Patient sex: M
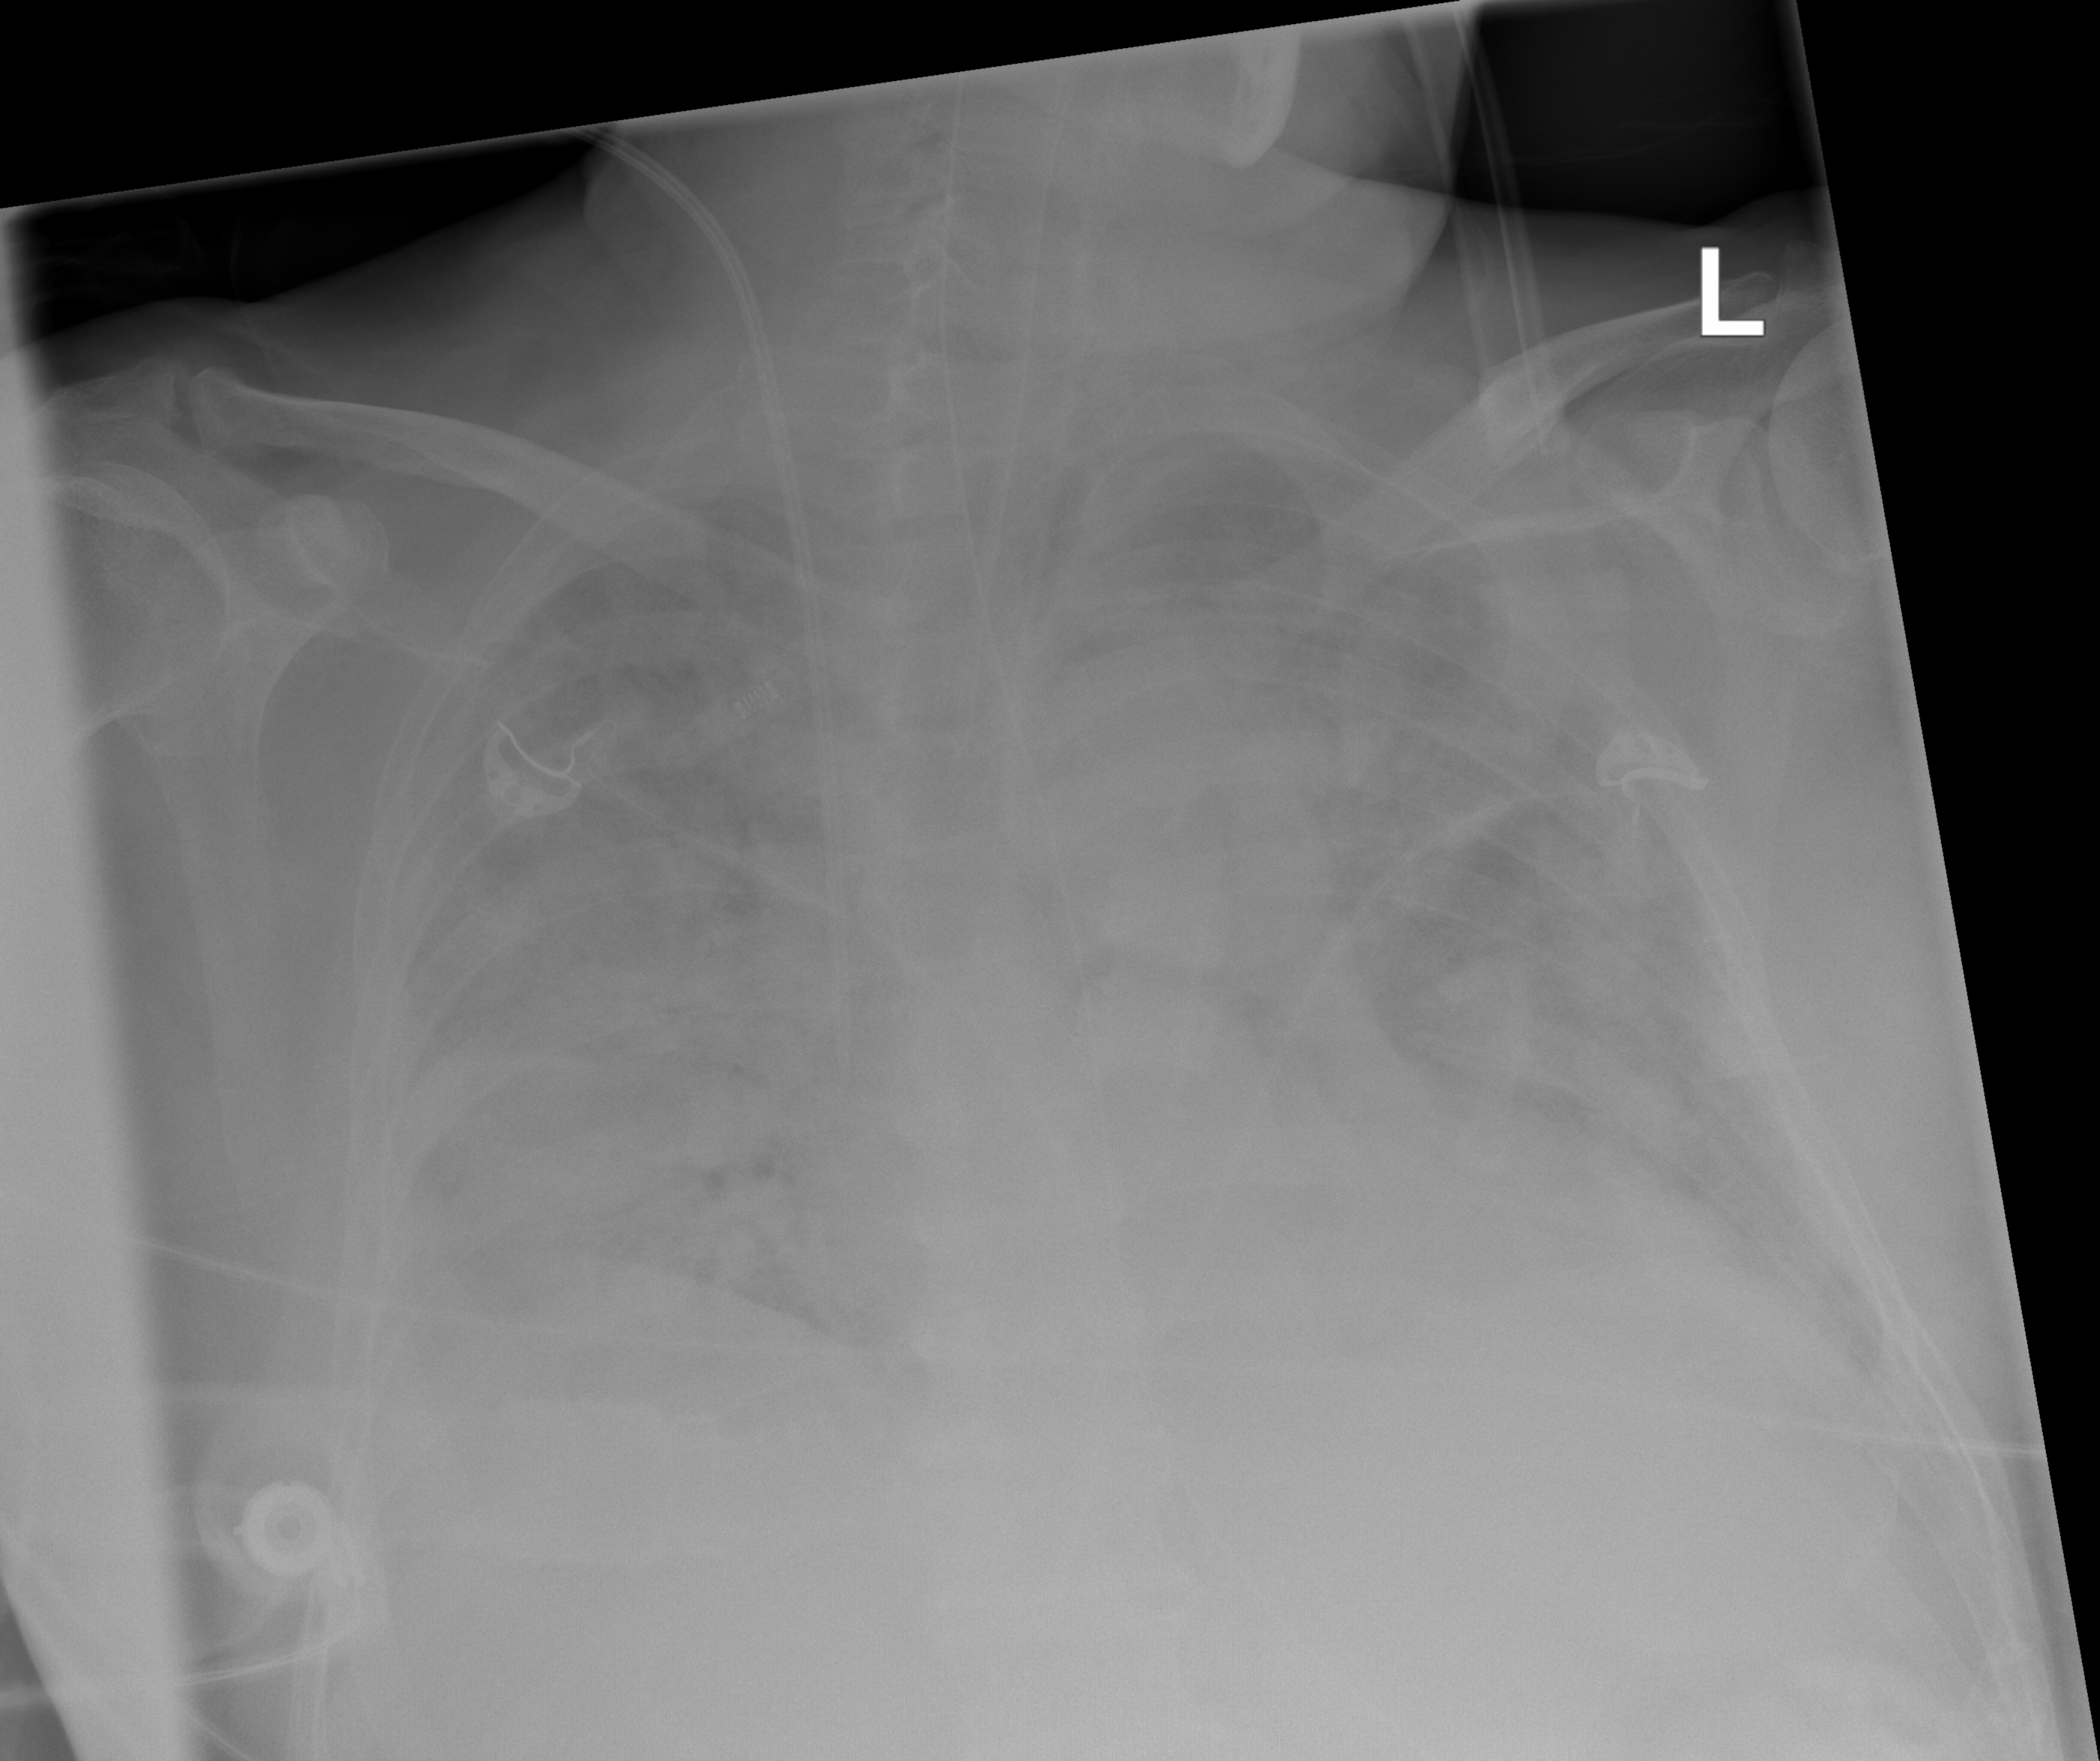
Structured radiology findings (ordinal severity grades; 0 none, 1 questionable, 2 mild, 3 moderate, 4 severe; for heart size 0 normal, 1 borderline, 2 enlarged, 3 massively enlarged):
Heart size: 2
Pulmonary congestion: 3
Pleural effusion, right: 3
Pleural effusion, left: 3
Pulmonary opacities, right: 3
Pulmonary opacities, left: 3
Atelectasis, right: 3
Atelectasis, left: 3